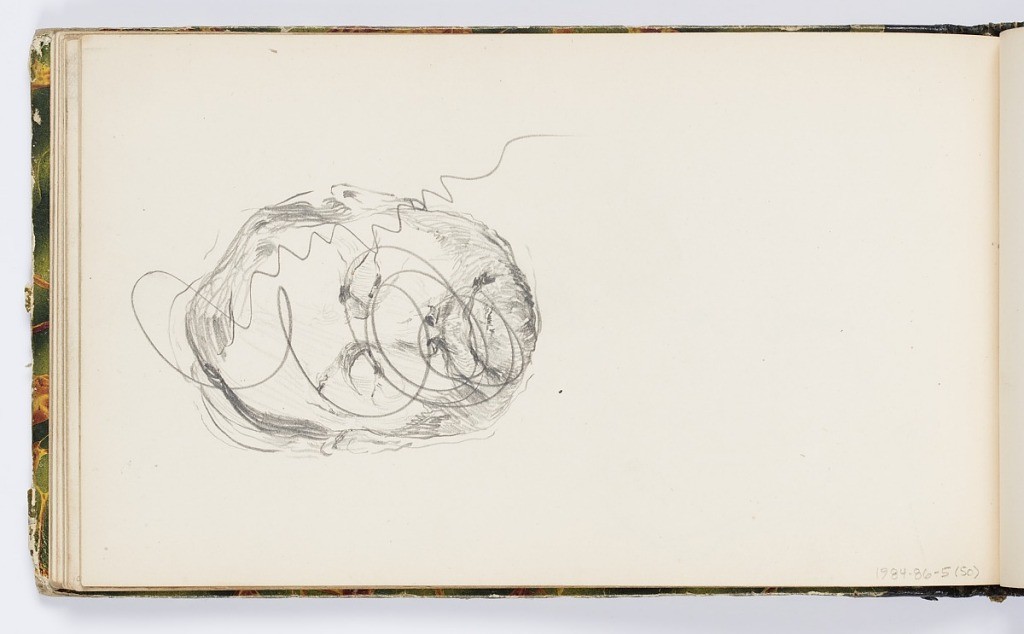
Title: Sketchbook Page
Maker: Kenyon Cox, American, 1856–1919
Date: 1875
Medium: Graphite on paper
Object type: Sketchbook folio
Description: Sketch of the head of a bearded man, seen frontally; cancelled out.